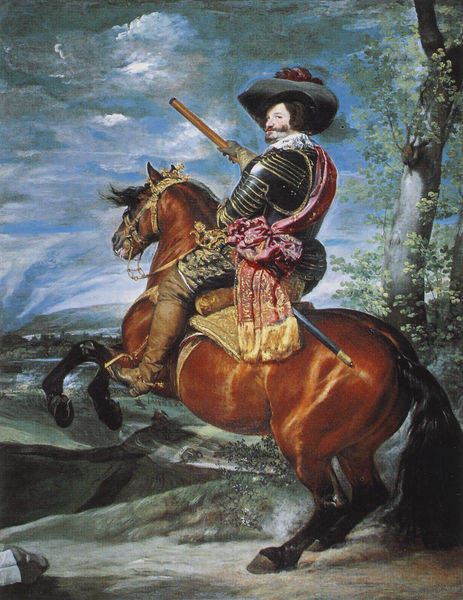
Titel: Der Graf von Olivares auf seinem Pferd
Künstler: Diego de Velázquez
Institution: Madrid, Museo del Prado
Schlagwörter: baum, blau, feder, felsen, gemälde, himmel, mann, wolken, landschaft, hut, nacht, schwarz, rot, tuch, bart, stein, porträt, hügel, gold, pferd, reiter, hufe, sattel, schärpe, steigbügel, schlucht, fluß, scheide, soldat, degen, herrscher, rüstung, fuchs, halfter, feldherr, kulisse, adliger, velazquez, bote, standbild, levade, marschall, reiterbildnis, reiterporträt